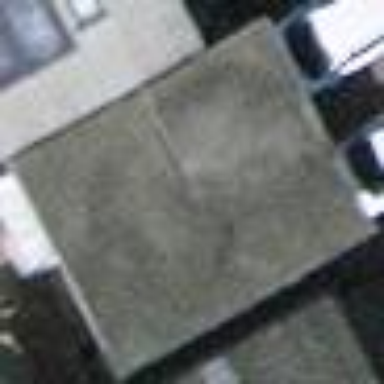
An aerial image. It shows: View of roof of building.